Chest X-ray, PA view. Patient: 49 years old, sex F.
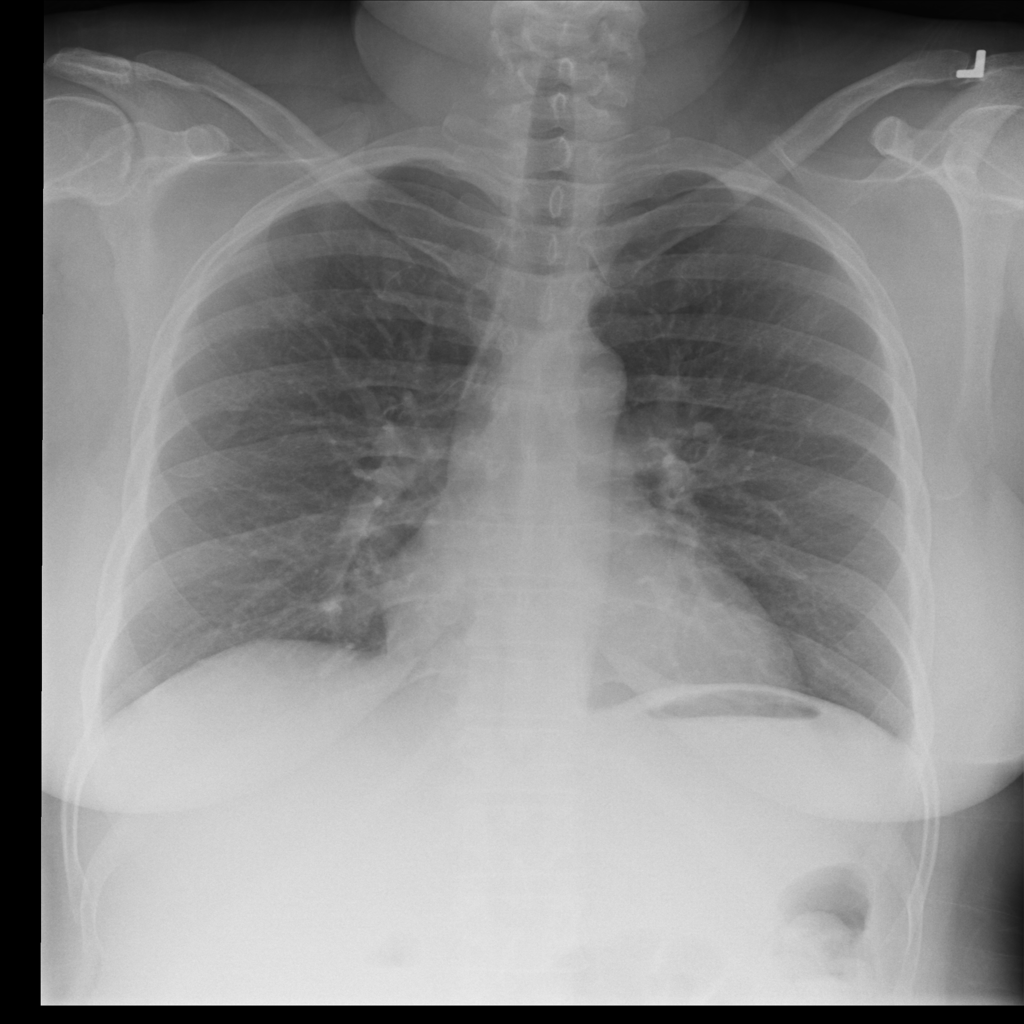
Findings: No Finding